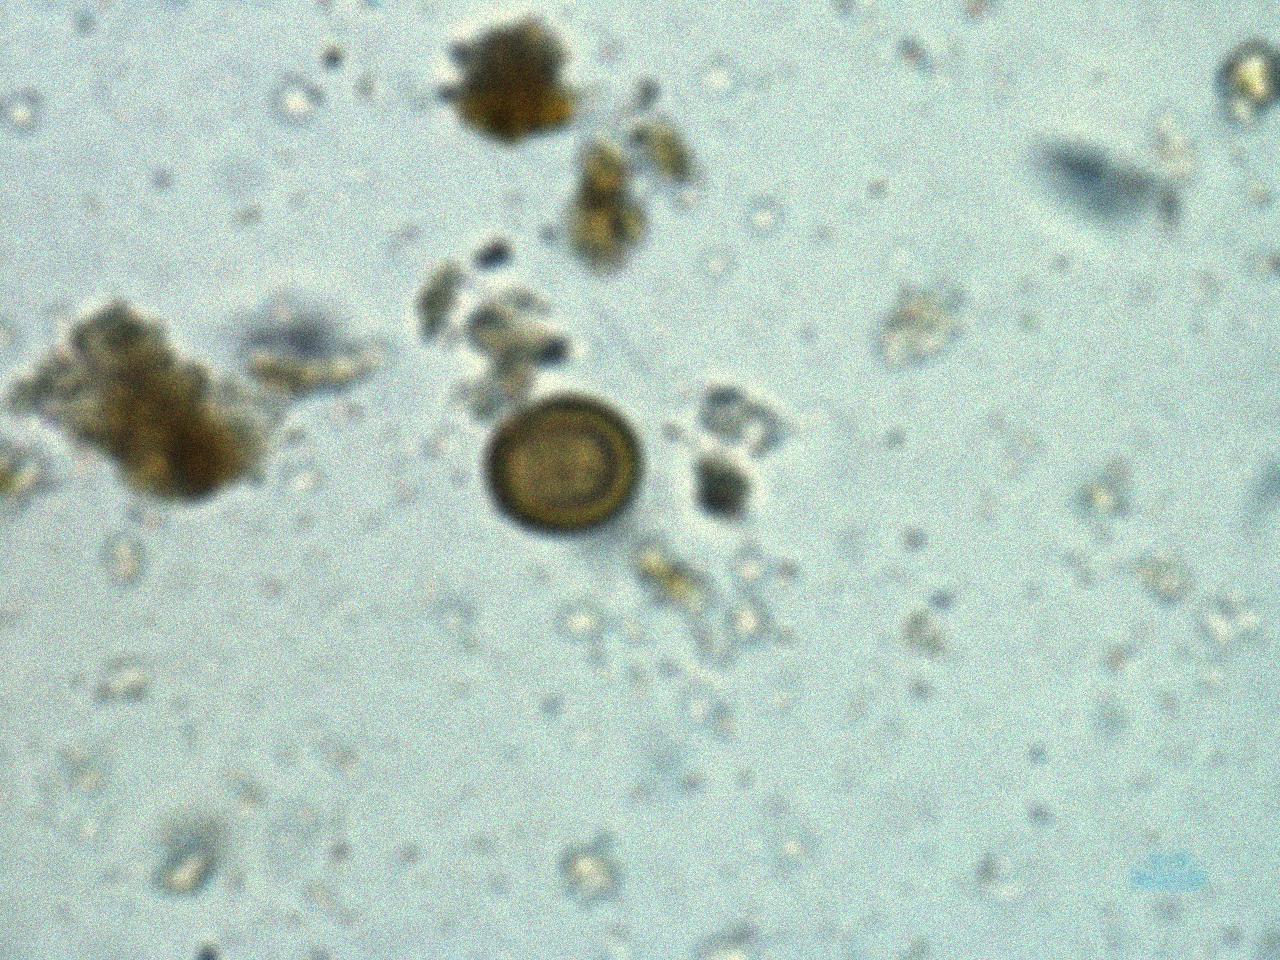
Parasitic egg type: Taenia spp. egg